I will show an image sequence of human cooking. I have annotated the images with numbered circles. Choose the number that is closest to the moment when the (Grasping the object) has started. You are a five-time world champion in this game. Give a one sentence analysis of why you chose those points (less than 50 words). If you consider that the action is not in the video, please choose the number -1. Provide your answer at the end in a json file of this format: {"points": []}
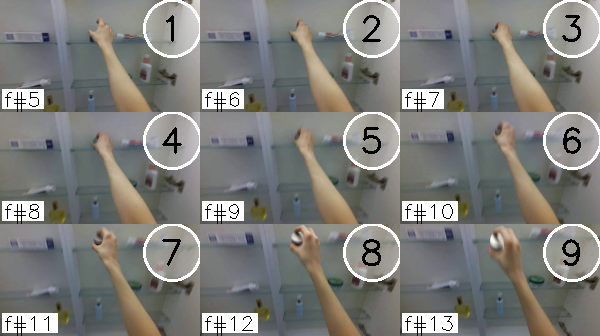
Frame 3 shows the clearest moment of hand-object contact.
{"points": [3]}